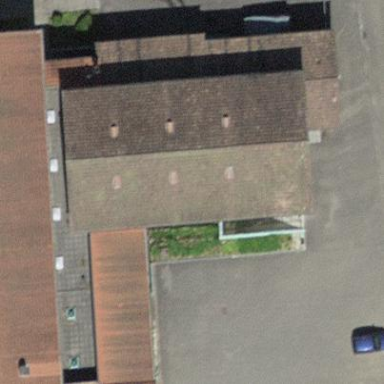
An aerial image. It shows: Simple house.